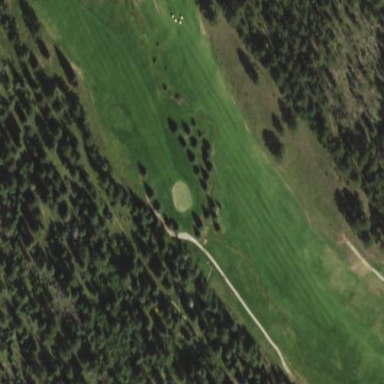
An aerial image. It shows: Golf fairway in the image.